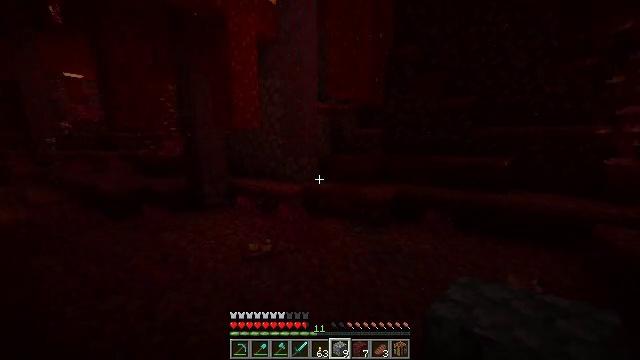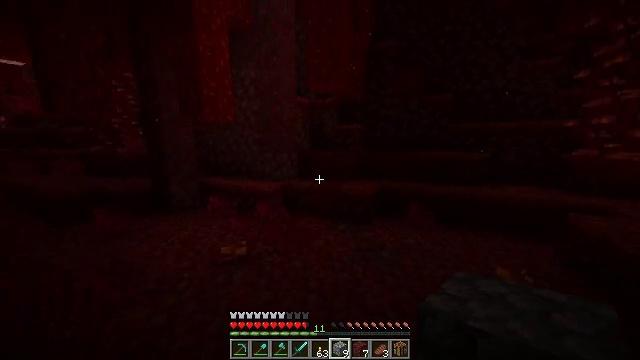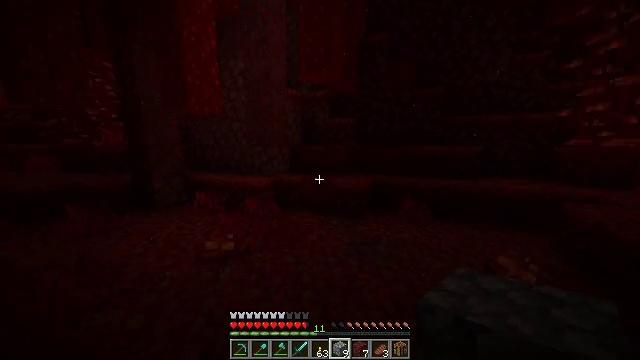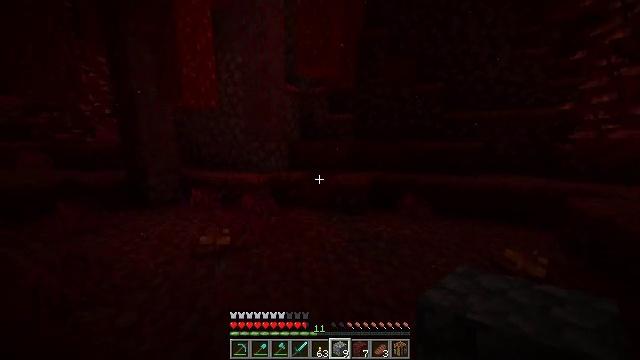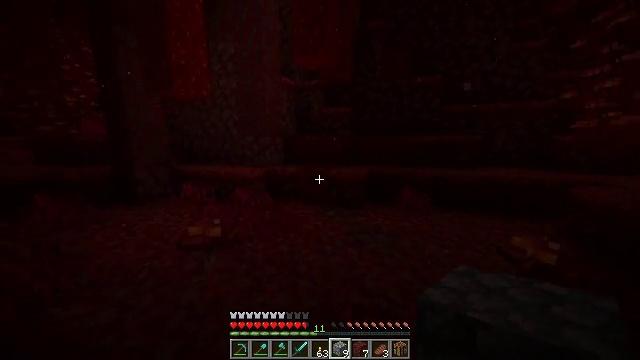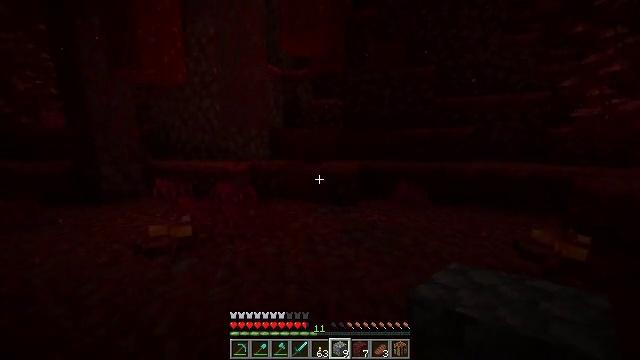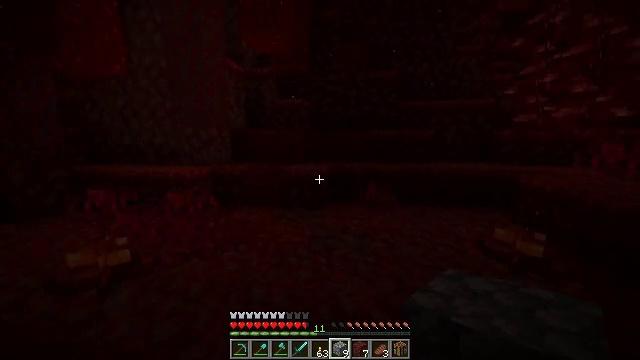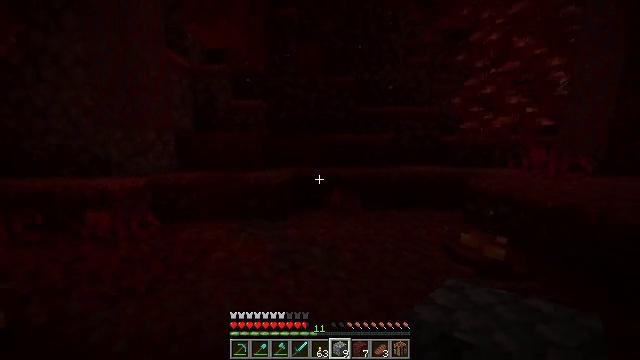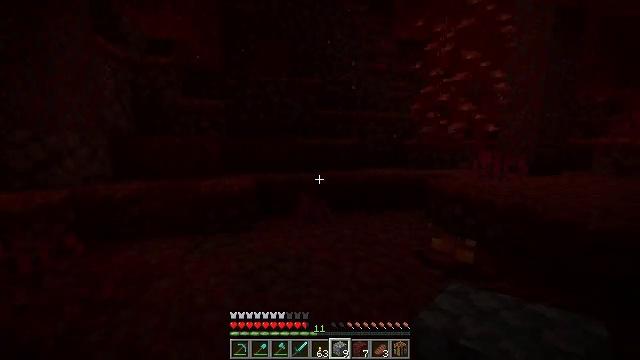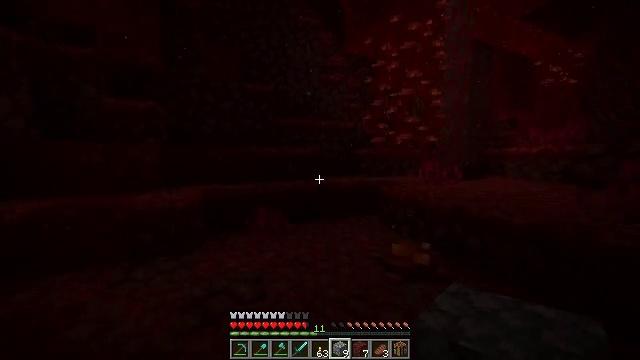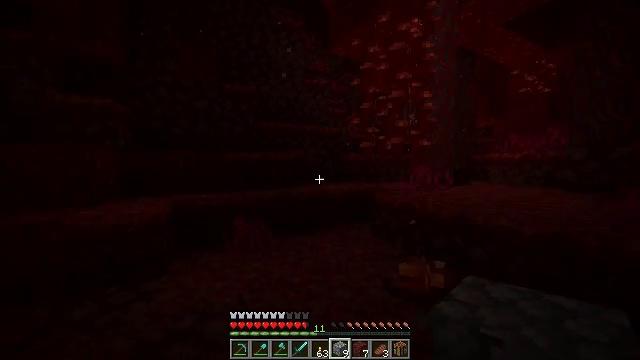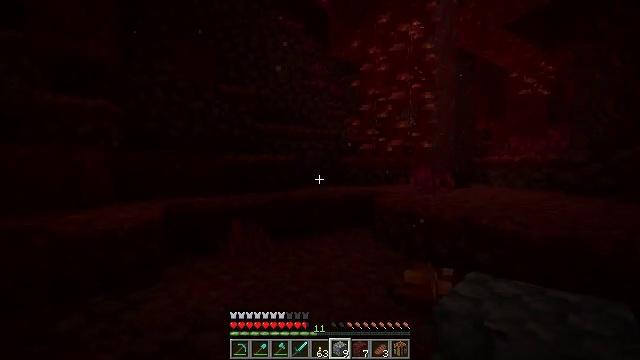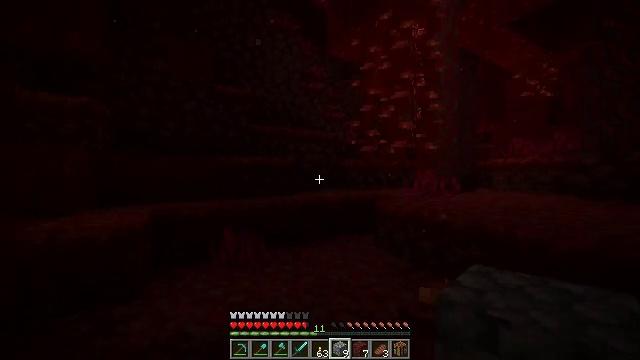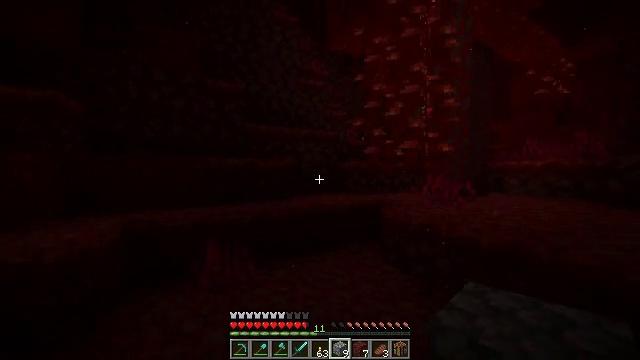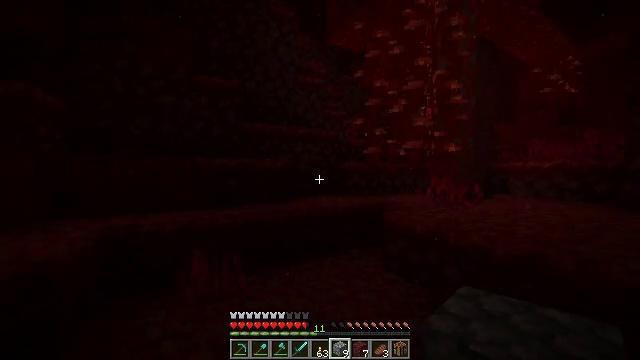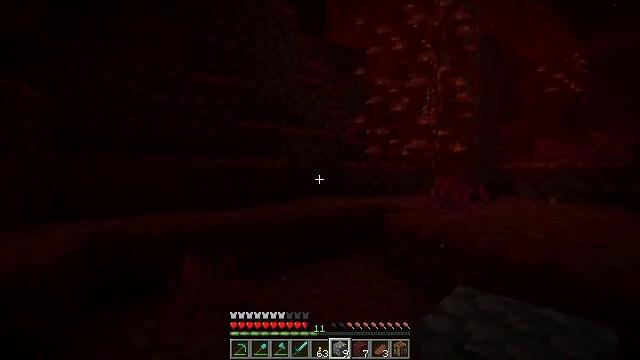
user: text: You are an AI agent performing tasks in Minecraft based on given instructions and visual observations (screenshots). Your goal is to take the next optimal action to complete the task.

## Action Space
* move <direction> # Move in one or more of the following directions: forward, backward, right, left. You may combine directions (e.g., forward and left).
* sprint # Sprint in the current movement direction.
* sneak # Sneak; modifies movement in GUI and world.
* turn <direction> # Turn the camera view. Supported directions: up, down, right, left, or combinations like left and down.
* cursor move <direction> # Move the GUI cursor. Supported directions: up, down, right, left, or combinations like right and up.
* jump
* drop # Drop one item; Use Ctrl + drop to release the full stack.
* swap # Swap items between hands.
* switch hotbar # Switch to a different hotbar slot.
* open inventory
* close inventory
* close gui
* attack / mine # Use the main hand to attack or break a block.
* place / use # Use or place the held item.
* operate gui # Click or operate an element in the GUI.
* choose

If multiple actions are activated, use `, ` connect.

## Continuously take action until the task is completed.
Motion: motion action
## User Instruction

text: Break the crimson roots in the Nether.
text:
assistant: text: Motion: move forward, sprint, turn right
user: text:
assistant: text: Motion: move forward, sprint, turn right
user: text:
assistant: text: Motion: move forward, sprint
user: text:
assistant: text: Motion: move forward, sprint, turn right
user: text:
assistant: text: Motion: move forward, sprint, turn right
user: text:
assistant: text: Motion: move forward, sprint, turn right
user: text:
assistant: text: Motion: move forward, sprint, turn right and up
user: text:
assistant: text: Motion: move forward, sprint, turn right
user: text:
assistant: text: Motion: move forward, sprint, turn right and up
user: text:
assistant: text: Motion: move forward, sprint, turn right and up
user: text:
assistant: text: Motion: move forward, sprint
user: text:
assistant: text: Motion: move forward, sprint, turn up
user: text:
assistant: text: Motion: move forward, sprint
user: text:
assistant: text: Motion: move forward, sprint
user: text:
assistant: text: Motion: move forward, sprint
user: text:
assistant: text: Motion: move forward, sprint
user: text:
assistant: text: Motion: move forward, sprint
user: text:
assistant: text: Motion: move forward, sprint
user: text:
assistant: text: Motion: move forward, sprint
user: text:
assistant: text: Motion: move forward, sprint, turn left and up
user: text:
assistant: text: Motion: move forward, sprint, turn up
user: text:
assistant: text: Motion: move forward, sprint, turn up
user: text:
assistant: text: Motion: move forward, sprint, turn right and up
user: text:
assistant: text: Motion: move forward, sprint, turn right and up, jump
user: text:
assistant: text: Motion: move forward, sprint, turn right and up, jump
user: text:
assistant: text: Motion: move forward, sprint, turn right and up, jump
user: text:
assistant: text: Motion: move forward, sprint, turn right, jump
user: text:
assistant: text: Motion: move forward, sprint, turn right, jump
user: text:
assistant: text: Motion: move forward, sprint, turn right
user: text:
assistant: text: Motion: move forward, sprint, turn right and down